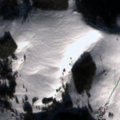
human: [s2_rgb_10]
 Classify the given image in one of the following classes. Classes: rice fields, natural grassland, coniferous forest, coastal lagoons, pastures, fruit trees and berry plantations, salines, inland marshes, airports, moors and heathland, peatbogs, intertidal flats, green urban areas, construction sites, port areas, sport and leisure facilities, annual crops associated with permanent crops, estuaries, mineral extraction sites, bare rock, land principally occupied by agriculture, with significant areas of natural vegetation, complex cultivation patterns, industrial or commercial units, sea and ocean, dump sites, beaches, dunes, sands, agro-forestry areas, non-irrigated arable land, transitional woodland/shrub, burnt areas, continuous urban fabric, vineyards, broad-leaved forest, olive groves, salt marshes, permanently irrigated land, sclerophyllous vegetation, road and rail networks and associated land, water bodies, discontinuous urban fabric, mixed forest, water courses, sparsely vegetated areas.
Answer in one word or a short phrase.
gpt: coniferous forest, natural grassland